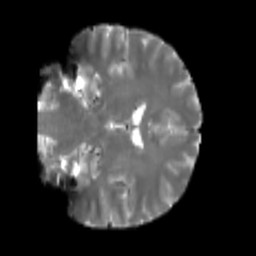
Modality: T2w
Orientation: coronal
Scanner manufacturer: siemens
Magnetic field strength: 3 T
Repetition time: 4 s
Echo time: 0.0594 s